Interaction volume radius: 5 \u00c5
Interaction volume height: 15 \u00c5
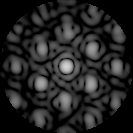
Disorder parameter: 0.409